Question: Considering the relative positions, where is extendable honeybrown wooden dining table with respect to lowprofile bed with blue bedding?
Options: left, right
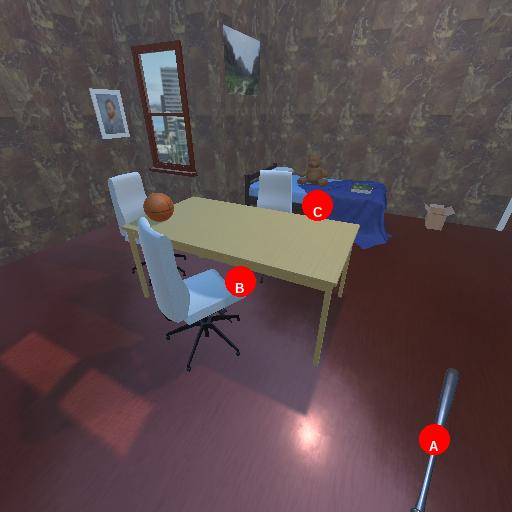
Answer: left